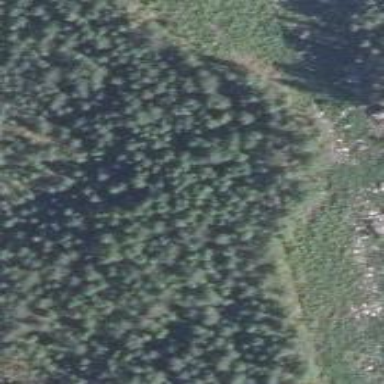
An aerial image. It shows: Woodland consisting mainly of needle-leaved trees.